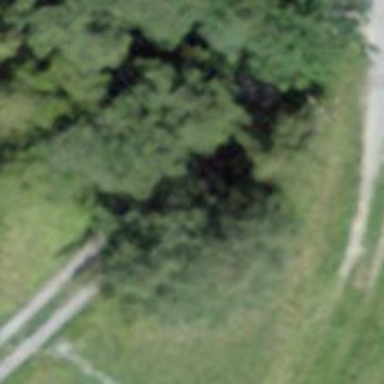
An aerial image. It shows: Historic wayside cross.